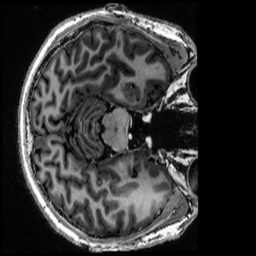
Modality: MP2RAGE
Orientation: axial
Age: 29
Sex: male
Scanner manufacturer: siemens
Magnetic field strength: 6.98 T
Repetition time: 6 s
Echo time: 0.00283 s